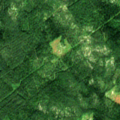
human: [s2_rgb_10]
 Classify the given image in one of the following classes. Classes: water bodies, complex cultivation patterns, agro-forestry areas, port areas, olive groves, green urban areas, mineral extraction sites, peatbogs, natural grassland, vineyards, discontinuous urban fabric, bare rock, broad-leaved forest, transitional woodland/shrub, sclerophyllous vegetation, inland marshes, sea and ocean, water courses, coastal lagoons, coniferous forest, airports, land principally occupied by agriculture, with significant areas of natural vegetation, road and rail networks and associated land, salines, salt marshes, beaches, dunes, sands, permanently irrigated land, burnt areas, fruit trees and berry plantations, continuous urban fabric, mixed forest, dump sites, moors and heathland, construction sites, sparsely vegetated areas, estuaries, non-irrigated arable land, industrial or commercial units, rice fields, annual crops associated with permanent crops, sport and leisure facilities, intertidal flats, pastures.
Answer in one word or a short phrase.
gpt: coniferous forest, mixed forest